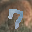
Label: 7